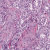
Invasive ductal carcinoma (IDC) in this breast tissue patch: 1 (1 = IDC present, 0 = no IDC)